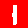
Digit: 1